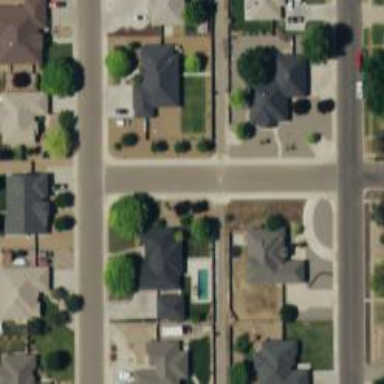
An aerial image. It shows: Alley classified as service road.